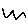
Label: zigzag